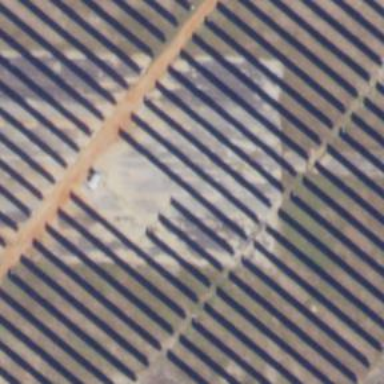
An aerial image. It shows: Solar photovoltaic panel generator.